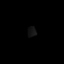
Tissue: lung
Cell type: T cells
Senescence score: 0.5498
Nuclear area (px): 82
Mean DAPI intensity: 20.5